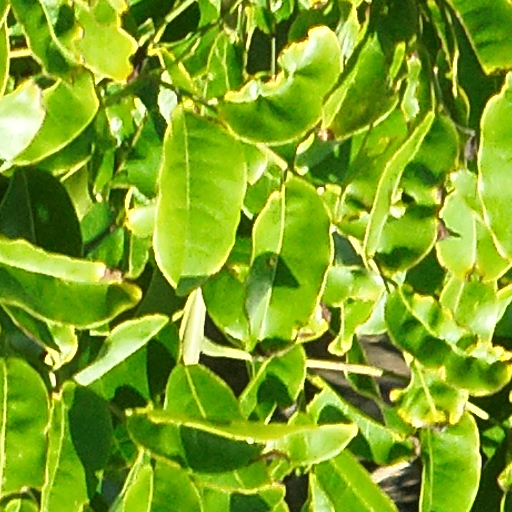
Species: Simarouba amara
GBIF accepted scientific name: Simarouba amara
Crown area (m\u00b2): 292.554